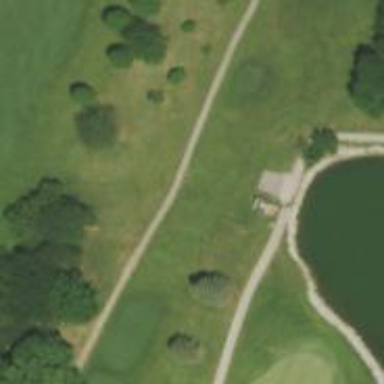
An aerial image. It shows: Path used for both walking and golf.